Interaction volume radius: 5 \u00c5
Interaction volume height: 25 \u00c5
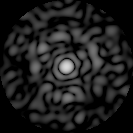
Disorder parameter: 0.795